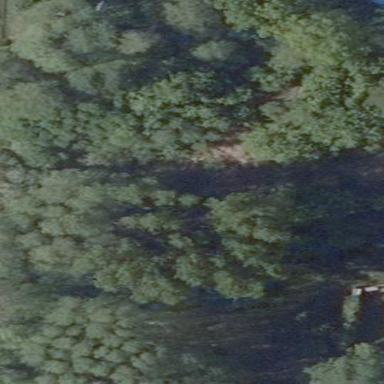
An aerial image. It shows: Deciduous forest area.